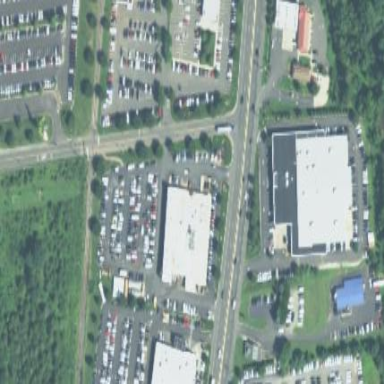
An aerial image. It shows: Shop that sells cars.